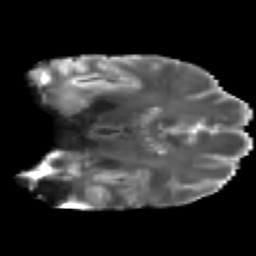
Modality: T2w
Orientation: coronal
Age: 48
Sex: male
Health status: healthy
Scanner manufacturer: philips
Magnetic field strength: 3 T
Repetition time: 4.378 s
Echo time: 0.09797 s